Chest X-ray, PA view. Patient: 30 years old, sex F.
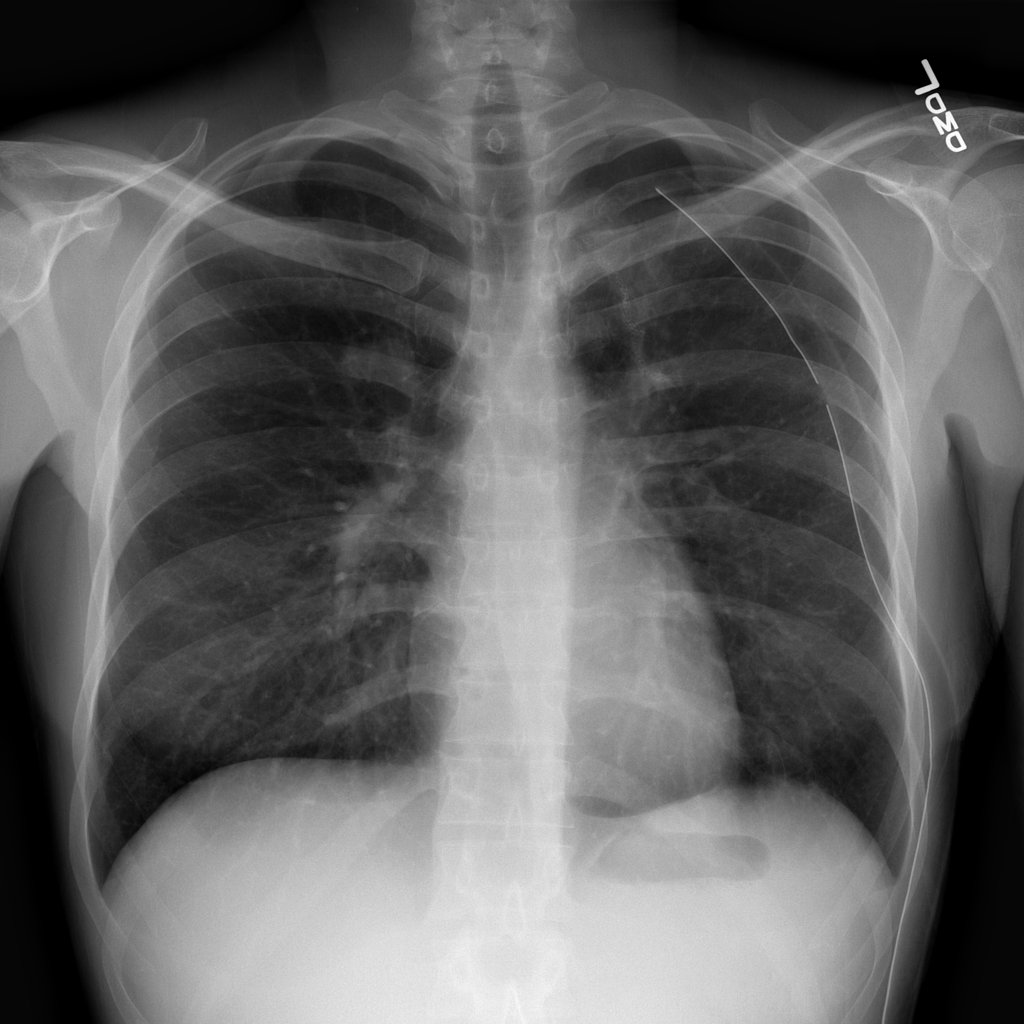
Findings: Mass